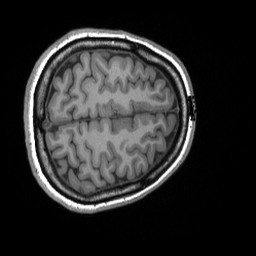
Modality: T1w
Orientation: axial
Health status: ill
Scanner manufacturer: siemens
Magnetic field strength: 3 T
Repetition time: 2.3 s
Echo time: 0.00243 s